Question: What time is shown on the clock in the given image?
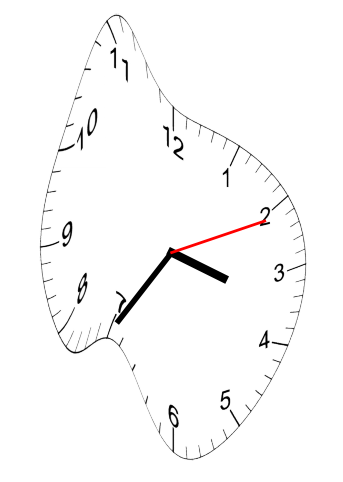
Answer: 03:35:11